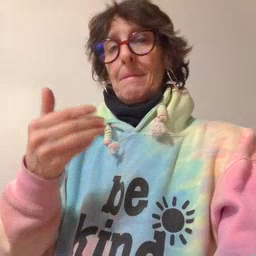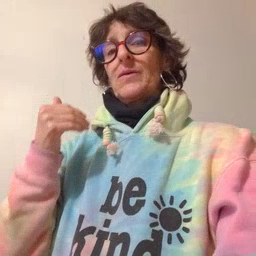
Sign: before